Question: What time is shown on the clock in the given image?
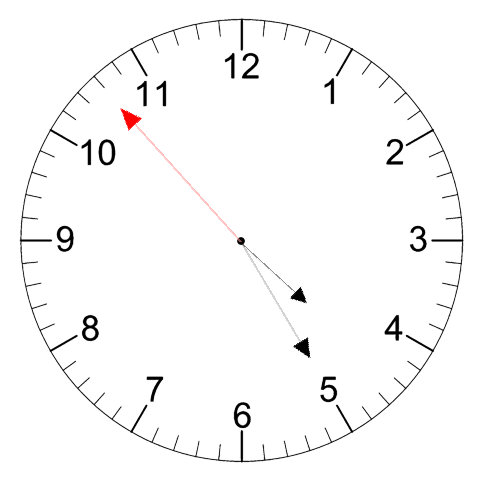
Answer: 04:24:53